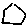
Label: hexagon